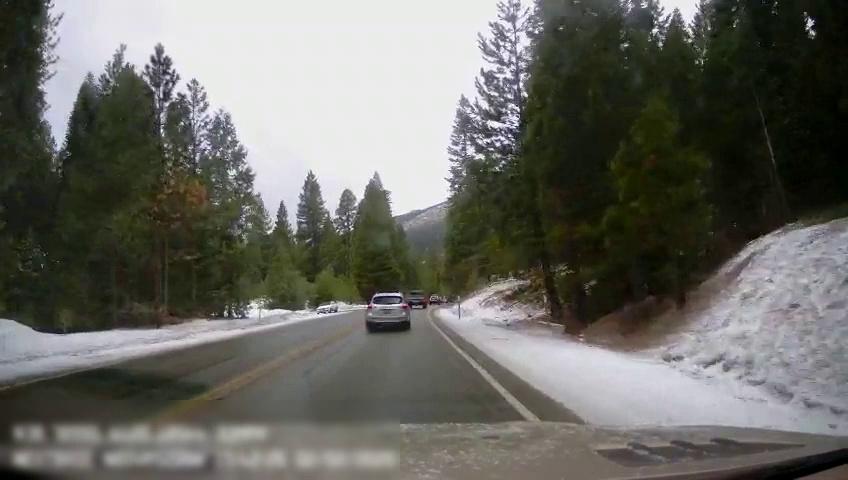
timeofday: Day
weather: Cloudy
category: Drivable Space
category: Vehicles | Car
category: Vehicles | Truck
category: Vehicles | Car
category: Vehicles | Car
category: Lanes | Current Lane
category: Lanes | Current Lane
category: Lanes | Opposite Lane
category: Lanes | Opposite Lane